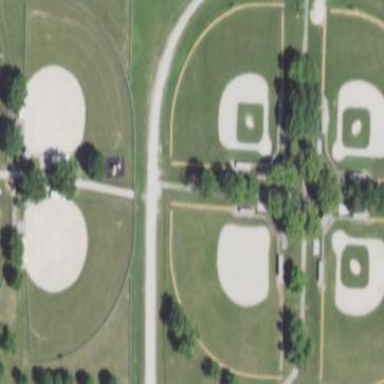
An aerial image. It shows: Softball pitch surrounded by fence.